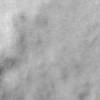
Label: no_change